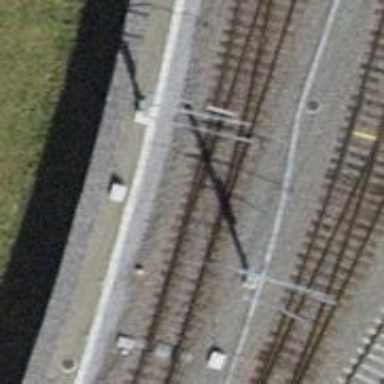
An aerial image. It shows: Railway switch.